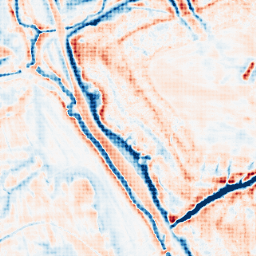
Category: edge_preserving
Decomposition family: bilateral
Decomposition parameters: d: 21
sigma_color: 75
sigma_space: 100
Upsampling method: sinc_hamming
Upsampling parameters: scale: 4
kernel_size: 4
Upsampling scale: 4